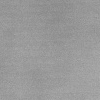
Atmospheric dust classification: dusty